Question: I have this query:
'''
SELECT DISTINCT
a.max_TEA_InicioTarefa,
analista,
ETS.ETS_Sigla,
ATC.ATC_Id,
ATC.ATC_Sigla,
PAT.PAT_Sigla,
a.SRV_Id,
ContratoComunicado.CCM_Id,
ContratoComunicado.CCM_Docto,
ContratoComunicado.CCM_Emissao,
ComunicadoTipo.CMT_Descr,
TarefaEtapaAreaTecnica_1.TEA_Revisao,
TarefaEtapaAreaTecnica_1.ETS_Id,
TarefaEtapaAreaTecnica_1.TEA_FimTarefa,
TarefaEtapaAreaTecnica_1.PAT_Id
FROM
dbo.Tarefa AS Tarefa_1
INNER JOIN
(
SELECT
MAX(dbo.TarefaEtapaAreaTecnica.TEA_InicioTarefa)
AS max_TEA_InicioTarefa,
dbo.Pessoa.PFJ_Descri as analista,
dbo.AreaTecnica.ATC_Id,
dbo.Tarefa.SRV_Id
FROM
dbo.TarefaEtapaAreaTecnica
LEFT OUTER JOIN dbo.Tarefa
ON dbo.TarefaEtapaAreaTecnica.TRF_Id =
dbo.Tarefa.TRF_Id
LEFT OUTER JOIN dbo.AreaTecnica
ON dbo.TarefaEtapaAreaTecnica.ATC_Id =
dbo.AreaTecnica.ATC_Id
LEFT OUTER JOIN dbo.Pessoa
ON dbo.Pessoa.PFJ_Id =
dbo.TarefaEtapaAreaTecnica.PFJ_Id_Analista
GROUP BY
dbo.AreaTecnica.ATC_Id,
dbo.Tarefa.SRV_Id,
dbo.Pessoa.PFJ_Descri
) AS a
ON Tarefa_1.SRV_Id = a.SRV_Id
INNER JOIN dbo.TarefaEtapaAreaTecnica AS TarefaEtapaAreaTecnica_1
ON Tarefa_1.TRF_Id = TarefaEtapaAreaTecnica_1.TRF_Id AND
a.ATC_Id = TarefaEtapaAreaTecnica_1.ATC_Id AND
a.max_TEA_InicioTarefa = TarefaEtapaAreaTecnica_1.TEA_InicioTarefa
LEFT JOIN AreaTecnica ATC ON
TarefaEtapaAreaTecnica_1.ATC_Id = ATC.ATC_Id
LEFT JOIN Etapa ETS ON
TarefaEtapaAreaTecnica_1.ETS_Id = ETS.ETS_Id
LEFT JOIN ParecerTipo PAT ON
TarefaEtapaAreaTecnica_1.PAT_Id = PAT.PAT_Id
LEFT JOIN dbo.Servico ON
dbo.Servico.SRV_Id = Tarefa_1.SRV_Id
LEFT JOIN dbo.Contrato ON
dbo.Contrato.CNT_Id = Servico.CNT_Id
LEFT JOIN dbo.ContratoComunicado ON
dbo.Contrato.CNT_Id = ContratoComunicado.CNT_Id
LEFT JOIN dbo.ComunicadoTipo ON
dbo.ComunicadoTipo.CMT_Id = ContratoComunicado.CMT_Id
'''
As result I have the following lines:

<URL>
For eg. lines 6 and 7 are pretty much the same, but CCM_Id, CCM_Docto, CCM_Emissao (from table ContratoComunicado) and CMT_Descr (from table ComunicadoTipo) are not, I need to put CMT_Descr (From table ComunicadoTipo) as a column for each CMT_Id inside table ContratoComunicado, and so I will have:
Pre-Advertencia Date | Pre-Advertencia Docto | 1a Advertencia Date etc..
2014-05-08 | 46/00365/14 | 2014-05-10
By doing this i will guarantee there will be no equal lines.
I'm have trouble in this, can someone help me? Thanks
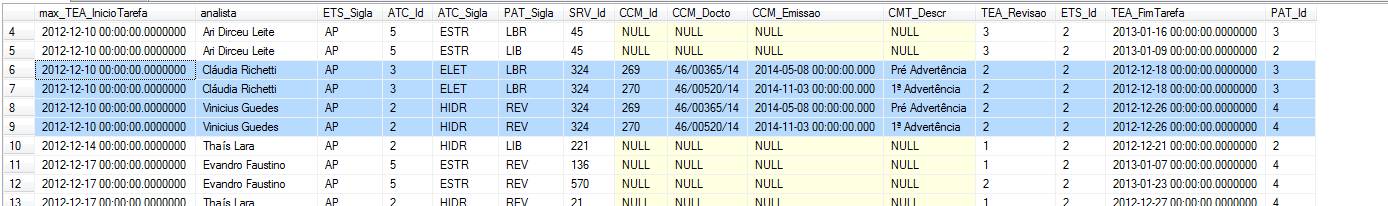
Answer: Done, i manage to do it the old way:
'''
SELECT DISTINCT
SRV.INT_Id, DOCTO.CNT_Id,
a.max_TEA_InicioTarefa,
analista,
ETS.ETS_Sigla,
ATC.ATC_Id,
ATC.ATC_Sigla,
PAT.PAT_Sigla,
a.SRV_Id,
TarefaEtapaAreaTecnica_1.TEA_Revisao,
TarefaEtapaAreaTecnica_1.ETS_Id,
TarefaEtapaAreaTecnica_1.TEA_FimTarefa,
TarefaEtapaAreaTecnica_1.PAT_Id,
DATAPRE,
DOCTOPRE,
DATA1A,
DOCTO1A,
DATA2A,
DOCTO2A,
DATA3A,
DOCTO3A,
DATAPA,
DOCTOPA,
DATARESC,
DOCTORESC
FROM
dbo.Tarefa AS Tarefa_1
INNER JOIN
(
SELECT
MAX(dbo.TarefaEtapaAreaTecnica.TEA_InicioTarefa)
AS max_TEA_InicioTarefa,
dbo.Pessoa.PFJ_Descri as analista,
dbo.AreaTecnica.ATC_Id,
dbo.Tarefa.SRV_Id
FROM
dbo.TarefaEtapaAreaTecnica
LEFT OUTER JOIN dbo.Tarefa
ON dbo.TarefaEtapaAreaTecnica.TRF_Id =
dbo.Tarefa.TRF_Id
LEFT OUTER JOIN dbo.AreaTecnica
ON dbo.TarefaEtapaAreaTecnica.ATC_Id =
dbo.AreaTecnica.ATC_Id
LEFT OUTER JOIN dbo.Pessoa
ON dbo.Pessoa.PFJ_Id =
dbo.TarefaEtapaAreaTecnica.PFJ_Id_Analista
GROUP BY
dbo.AreaTecnica.ATC_Id,
dbo.Tarefa.SRV_Id,
dbo.Pessoa.PFJ_Descri
) AS a
ON Tarefa_1.SRV_Id = a.SRV_Id
INNER JOIN dbo.TarefaEtapaAreaTecnica AS TarefaEtapaAreaTecnica_1
ON Tarefa_1.TRF_Id = TarefaEtapaAreaTecnica_1.TRF_Id AND
a.ATC_Id = TarefaEtapaAreaTecnica_1.ATC_Id AND
a.max_TEA_InicioTarefa = TarefaEtapaAreaTecnica_1.TEA_InicioTarefa
LEFT JOIN AreaTecnica ATC ON
TarefaEtapaAreaTecnica_1.ATC_Id = ATC.ATC_Id
LEFT JOIN Etapa ETS ON
TarefaEtapaAreaTecnica_1.ETS_Id = ETS.ETS_Id
LEFT JOIN ParecerTipo PAT ON
TarefaEtapaAreaTecnica_1.PAT_Id = PAT.PAT_Id
LEFT JOIN dbo.Servico ON
dbo.Servico.SRV_Id = Tarefa_1.SRV_Id
LEFT JOIN dbo.Contrato ON
dbo.Contrato.CNT_Id = Servico.CNT_Id
LEFT JOIN dbo.ContratoComunicado ON
dbo.Contrato.CNT_Id = ContratoComunicado.CNT_Id
LEFT JOIN dbo.ComunicadoTipo ON
dbo.ComunicadoTipo.CMT_Id = ContratoComunicado.CMT_Id
LEFT JOIN Servico SRV ON
SRV.SRV_Id = Tarefa_1.SRV_Id
inner JOIN
(
SELECT CC.CNT_Id,
DATAPRE = MAX(case when CC.CMT_Id=5 then CC.CCM_Emissao end)
, DOCTOPRE = MAX(case when CC.CMT_Id=5 then CC.CCM_Docto end)
, DATA1A = MAX(case when CC.CMT_Id=2 then CC.CCM_Emissao end)
, DOCTO1A = MAX(case when CC.CMT_Id=2 then CC.CCM_Docto end)
, DATA2A = MAX(case when CC.CMT_Id=3 then CC.CCM_Emissao end)
, DOCTO2A = MAX(case when CC.CMT_Id=3 then CC.CCM_Docto end)
, DATA3A = MAX(case when CC.CMT_Id=7 then CC.CCM_Emissao end)
, DOCTO3A = MAX(case when CC.CMT_Id=7 then CC.CCM_Docto end)
, DATAPA = MAX(case when CC.CMT_Id=8 then CC.CCM_Emissao end)
, DOCTOPA = MAX(case when CC.CMT_Id=8 then CC.CCM_Docto end)
, DATARESC = MAX(case when CC.CMT_Id=4 then CC.CCM_Emissao end)
, DOCTORESC = MAX(case when CC.CMT_Id=4 then CC.CCM_Docto end)
from ContratoComunicado AS CC
GROUP BY CC.CNT_Id
) AS DOCTO
ON DOCTO.CNT_Id = SRV.CNT_Id
'''